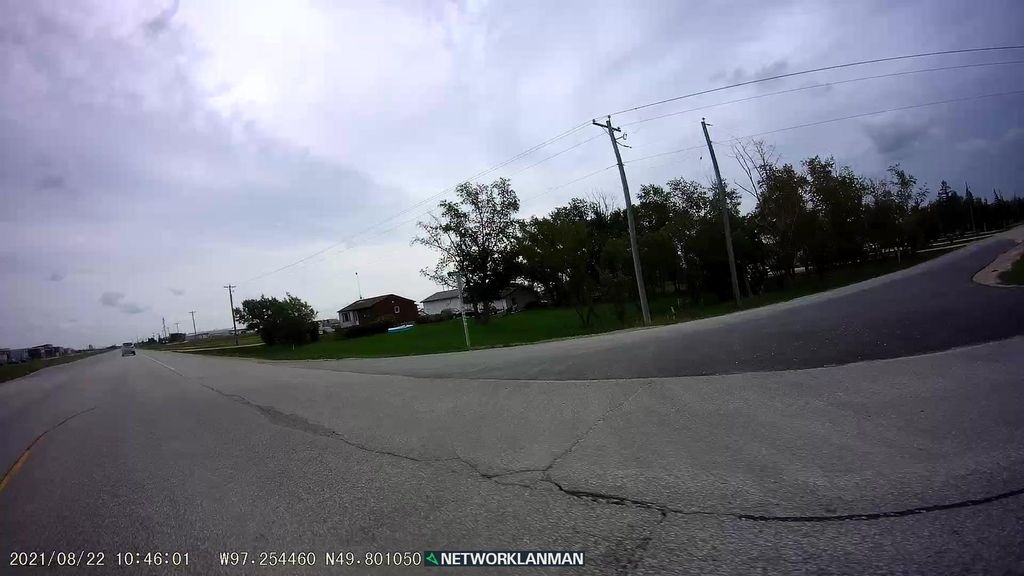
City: winnipeg